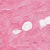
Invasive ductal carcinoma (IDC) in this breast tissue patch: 0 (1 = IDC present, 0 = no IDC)